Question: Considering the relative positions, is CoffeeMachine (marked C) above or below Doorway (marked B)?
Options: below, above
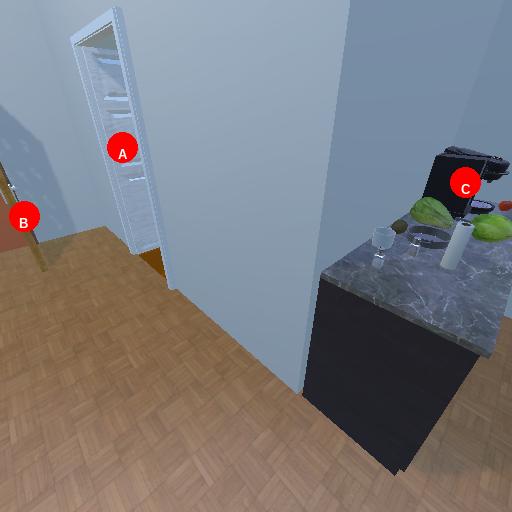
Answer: below